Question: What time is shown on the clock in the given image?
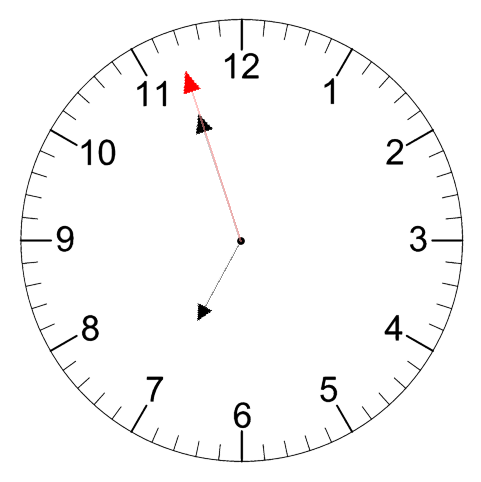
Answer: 06:56:57